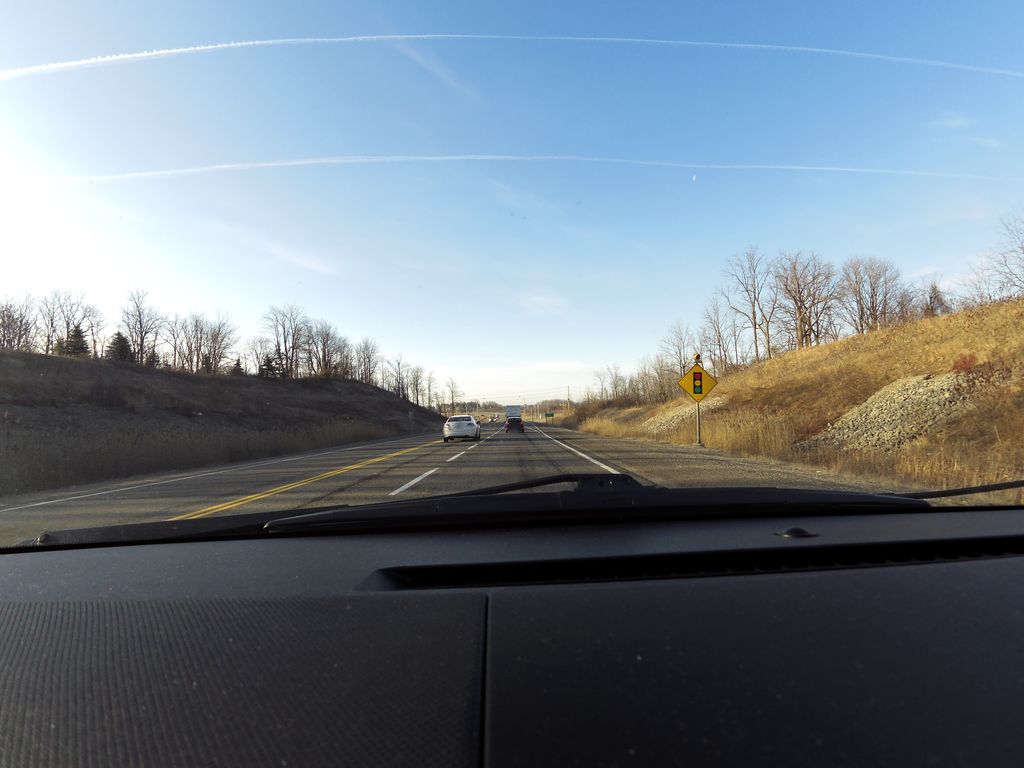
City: hamilton